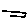
Label: line